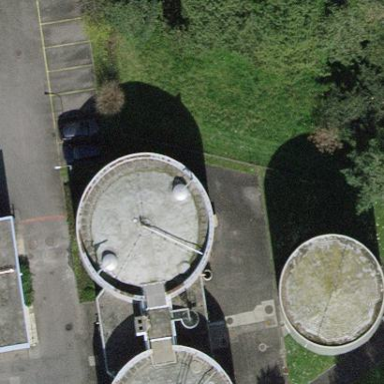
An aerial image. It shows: Building that serves as silo.